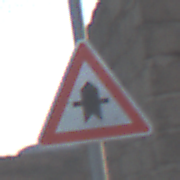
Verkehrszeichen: Vorfahrt
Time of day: SunriseSunset
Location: Outdoor (Nature)
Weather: Clear
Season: NotSpecified
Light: Natural